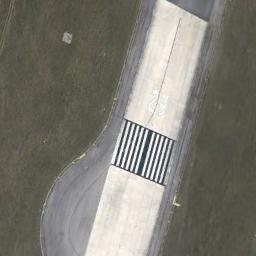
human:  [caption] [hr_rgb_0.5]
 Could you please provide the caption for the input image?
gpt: There is a green lawn next to the runway, With white dashes of varying thickness on the runway .

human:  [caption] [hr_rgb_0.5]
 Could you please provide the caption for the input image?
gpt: The runway is surrounded by grass .

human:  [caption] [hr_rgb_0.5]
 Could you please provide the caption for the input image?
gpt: The runway has a threshold marking and the designation marking is 29 .

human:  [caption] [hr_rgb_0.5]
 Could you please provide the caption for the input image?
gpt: The runway is on the grass .

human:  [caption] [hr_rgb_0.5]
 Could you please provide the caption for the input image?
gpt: There are green meadows beside the runway .